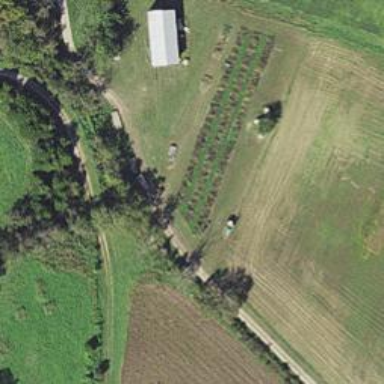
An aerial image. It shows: Farmyard area.